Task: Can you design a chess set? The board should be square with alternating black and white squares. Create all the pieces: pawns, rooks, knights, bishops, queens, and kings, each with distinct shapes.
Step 912:
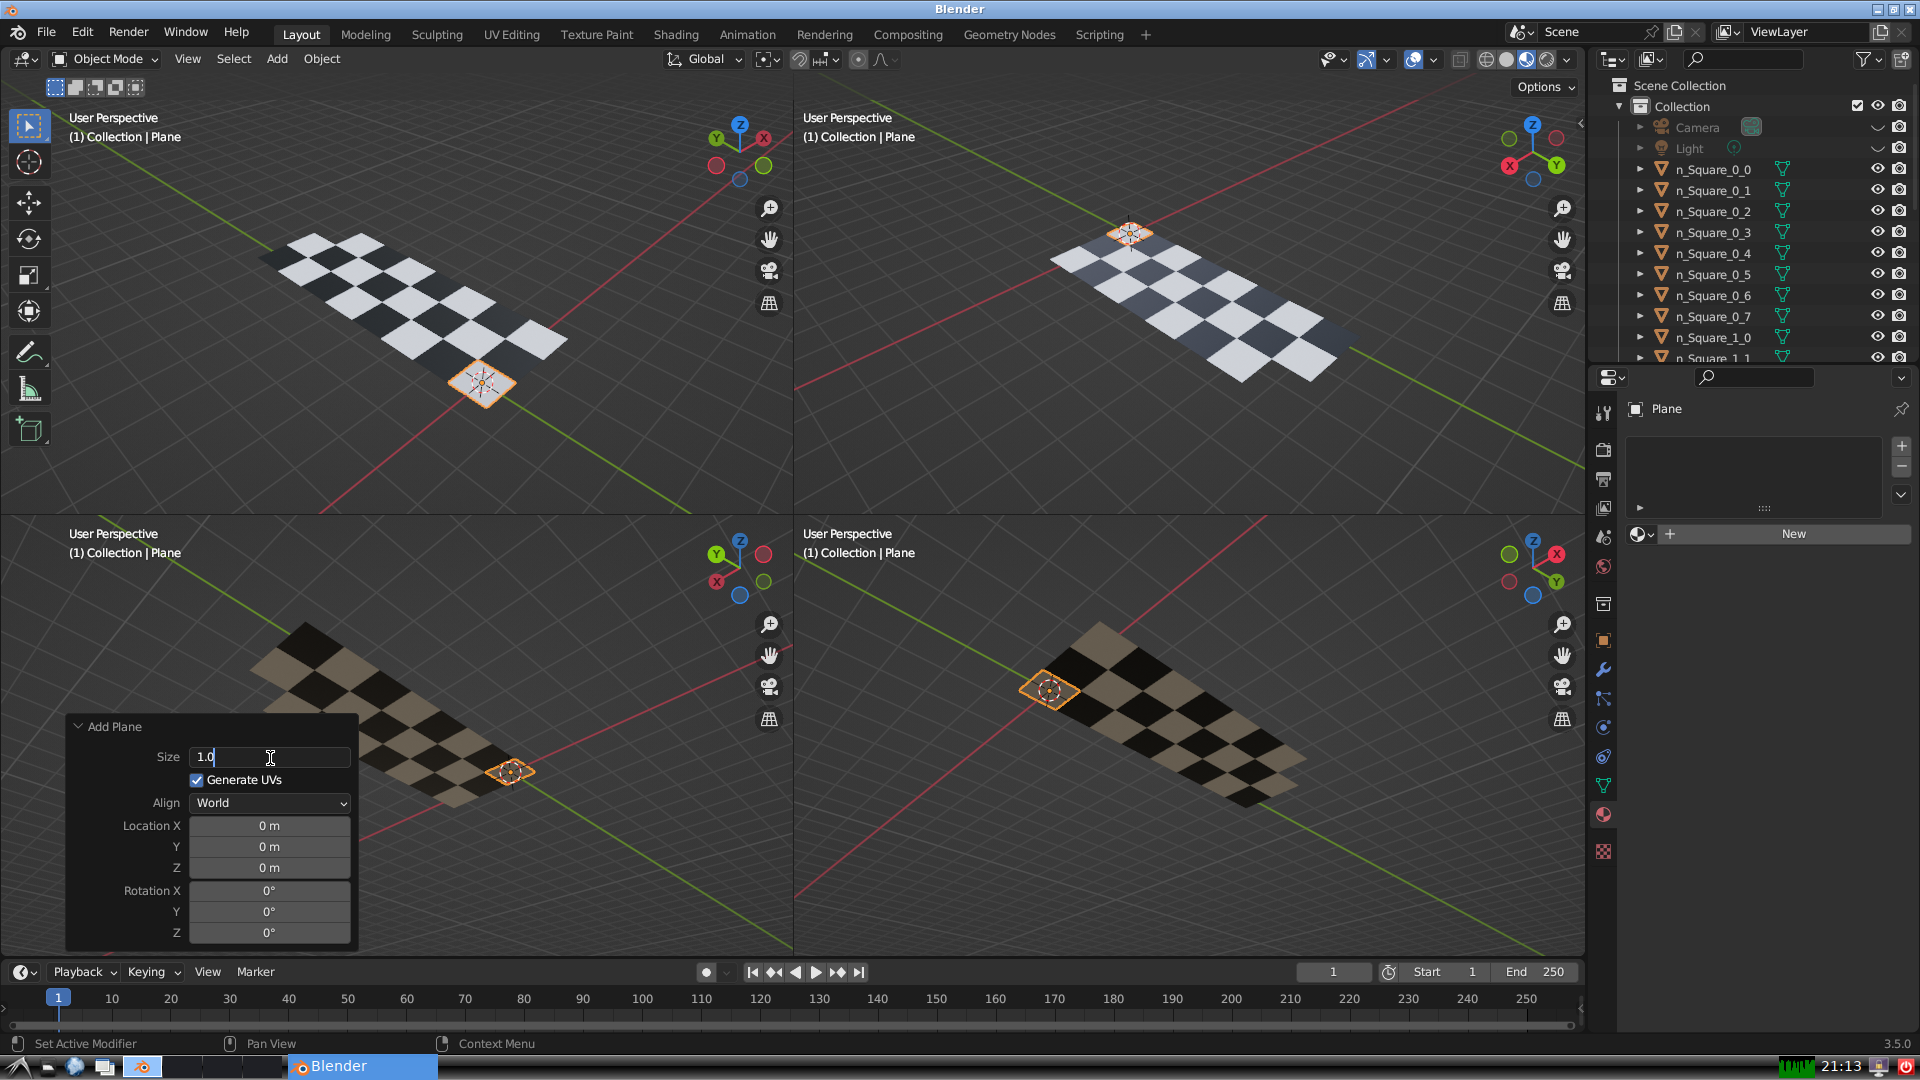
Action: {"key_press": ['Return']}